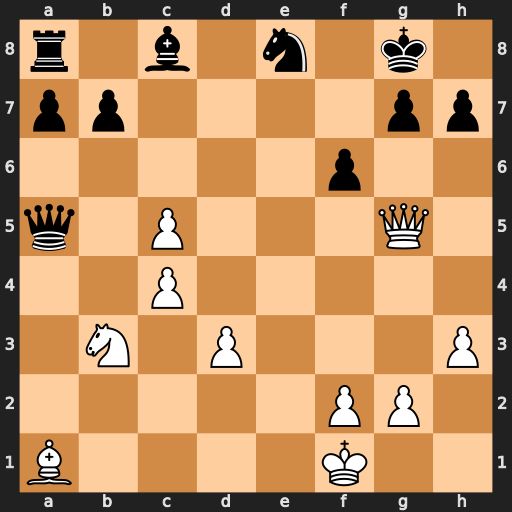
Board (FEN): r1b1n1k1/pp4pp/5p2/q1P3Q1/2P5/1N1P3P/5PP1/B4K2
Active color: w
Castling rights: -
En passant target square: -
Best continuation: Qd5+ Kf8 Nxa5